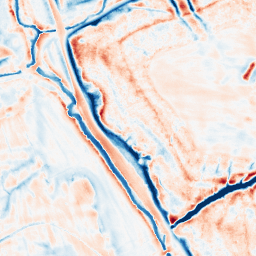
Category: edge_preserving
Decomposition family: bilateral
Decomposition parameters: d: 21
sigma_color: 50
sigma_space: 75
Upsampling method: edge_directed
Upsampling parameters: scale: 2
Upsampling scale: 2